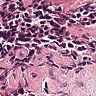
Metastatic tissue present: no